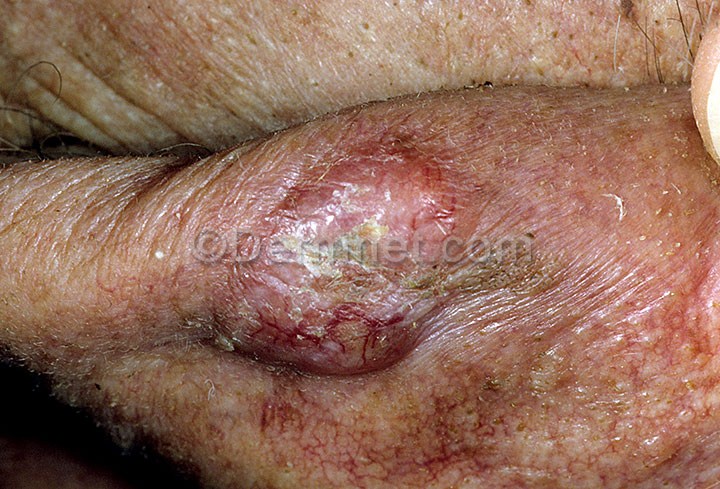
Disease: Actinic Keratosis Basal Cell Carcinoma and other Malignant Lesions